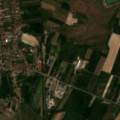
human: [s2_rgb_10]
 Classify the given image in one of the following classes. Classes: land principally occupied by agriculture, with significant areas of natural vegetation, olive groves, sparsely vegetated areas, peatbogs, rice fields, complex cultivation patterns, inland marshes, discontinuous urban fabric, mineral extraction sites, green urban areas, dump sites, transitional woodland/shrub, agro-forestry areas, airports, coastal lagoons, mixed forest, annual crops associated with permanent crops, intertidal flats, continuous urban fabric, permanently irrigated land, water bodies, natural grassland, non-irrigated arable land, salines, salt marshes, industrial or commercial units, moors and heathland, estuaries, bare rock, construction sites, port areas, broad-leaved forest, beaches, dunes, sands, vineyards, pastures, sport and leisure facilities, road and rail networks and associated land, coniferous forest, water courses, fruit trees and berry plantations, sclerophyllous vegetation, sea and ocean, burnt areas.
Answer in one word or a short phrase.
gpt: discontinuous urban fabric, non-irrigated arable land, pastures, water bodies